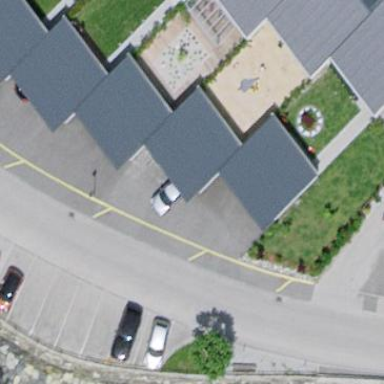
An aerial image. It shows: Garage building.